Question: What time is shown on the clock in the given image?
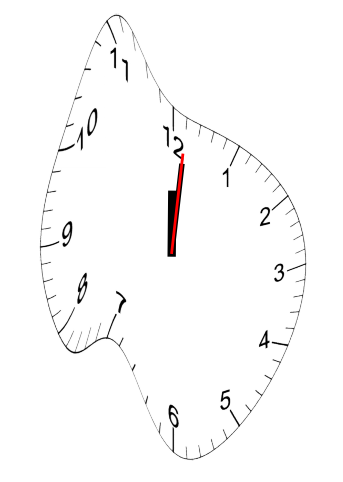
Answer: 12:01:01